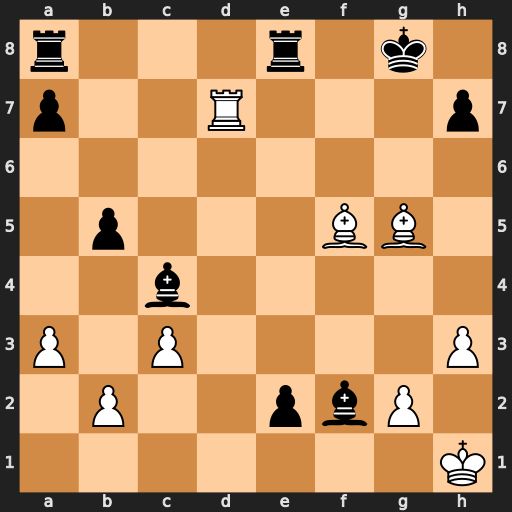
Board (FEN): r3r1k1/p2R3p/8/1p3BB1/2b5/P1P4P/1P2pbP1/7K
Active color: w
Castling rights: -
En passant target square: -
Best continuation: Bxh7+ Kh8 Bf6#